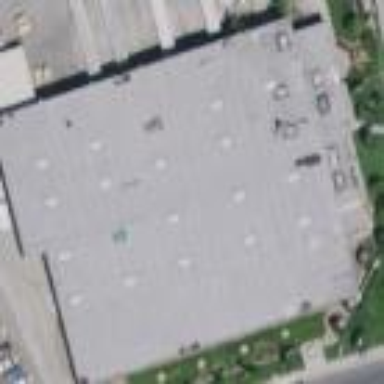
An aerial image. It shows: Industrial building.